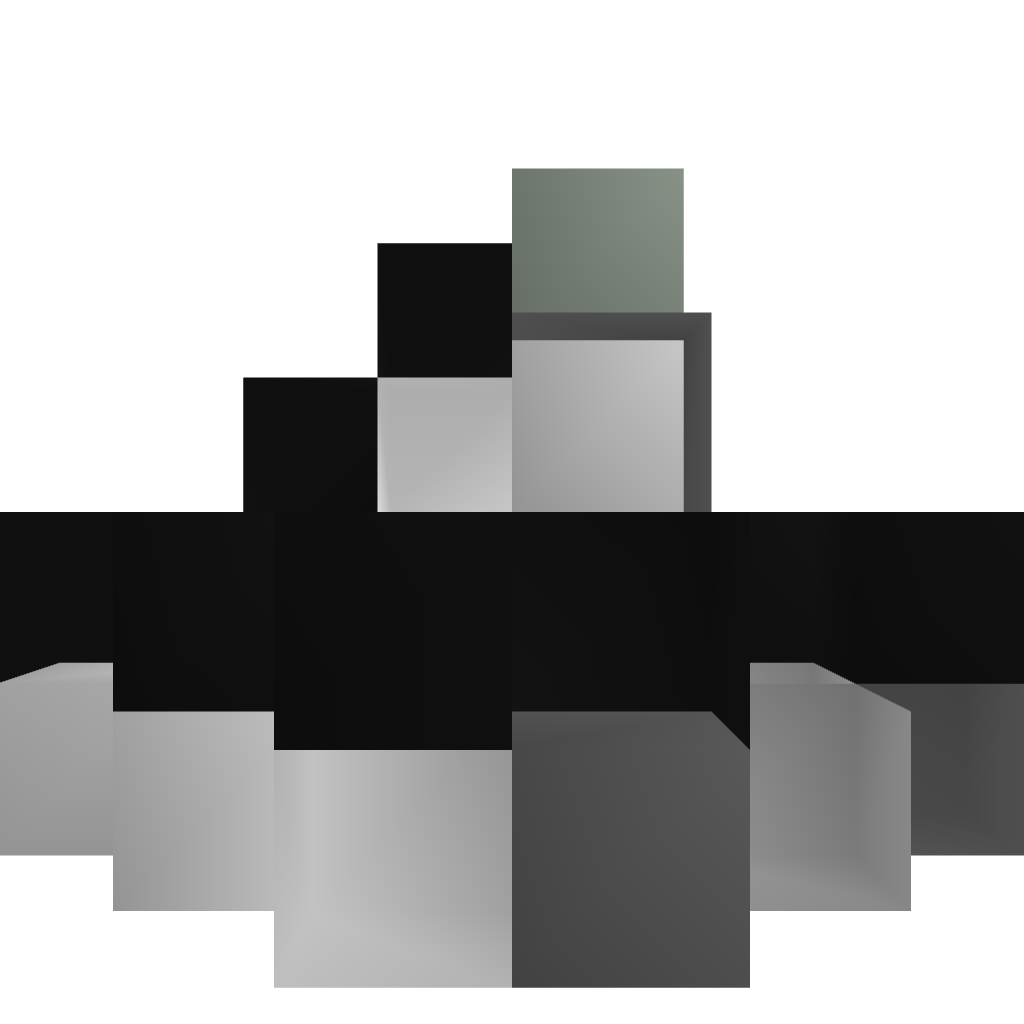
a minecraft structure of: Compact Angle Cannon